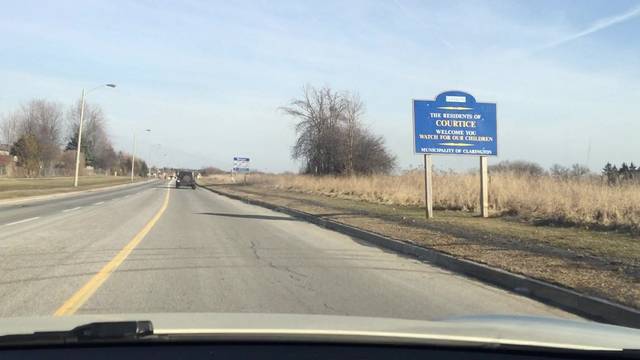
Region: Canada
Coordinates: 43.891, -78.806